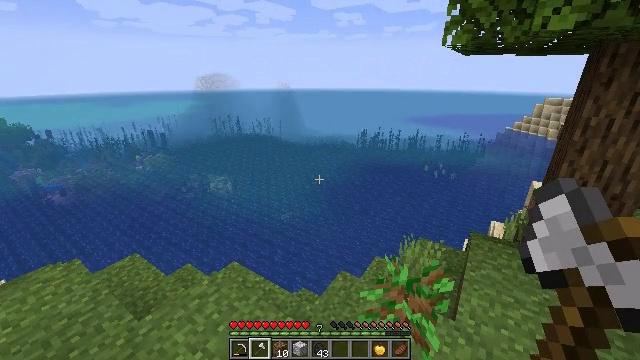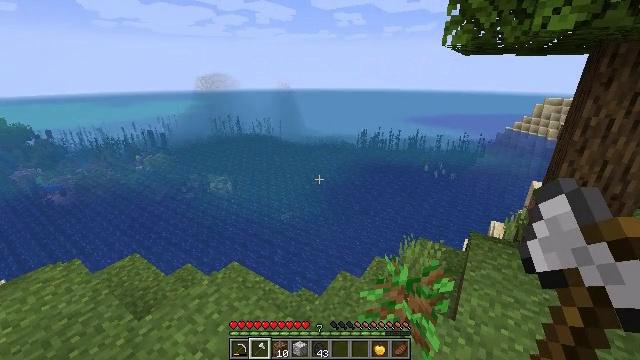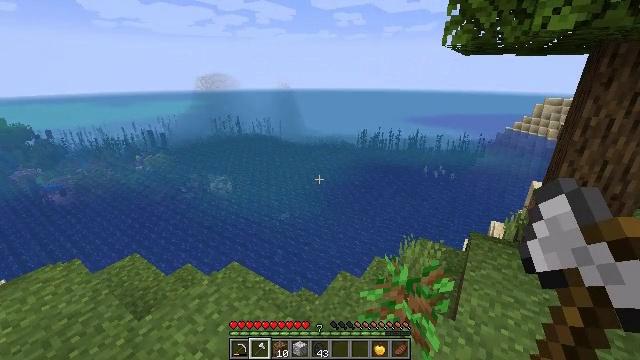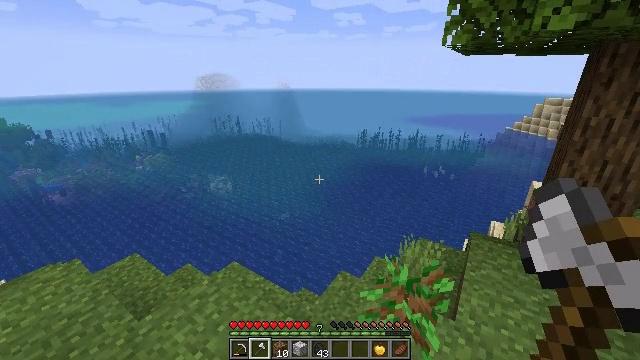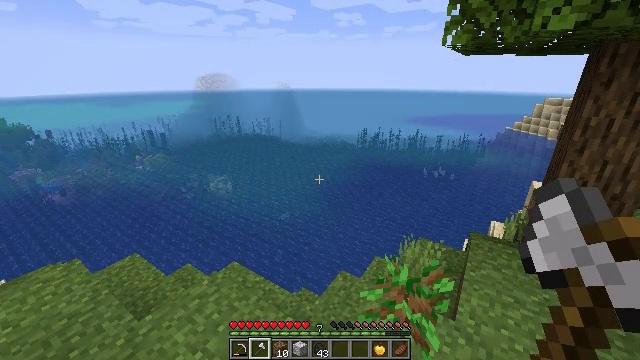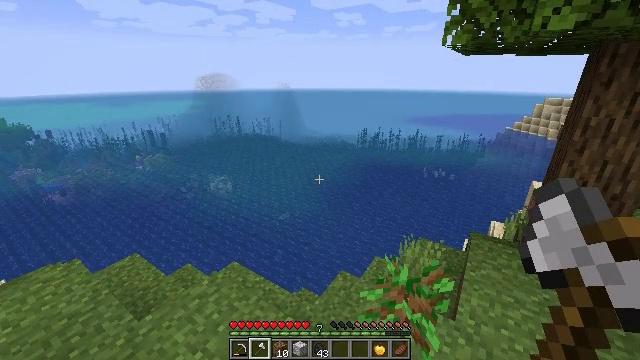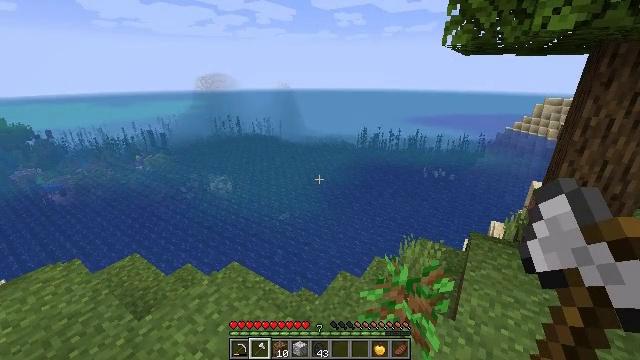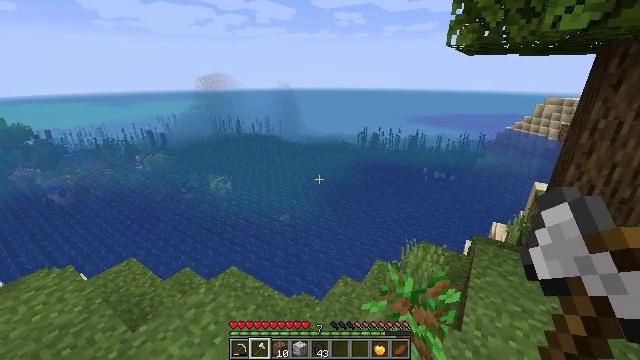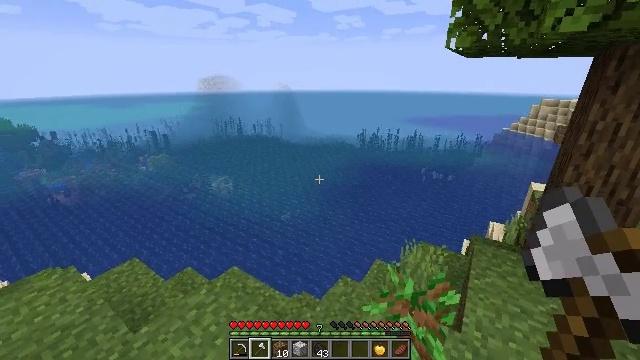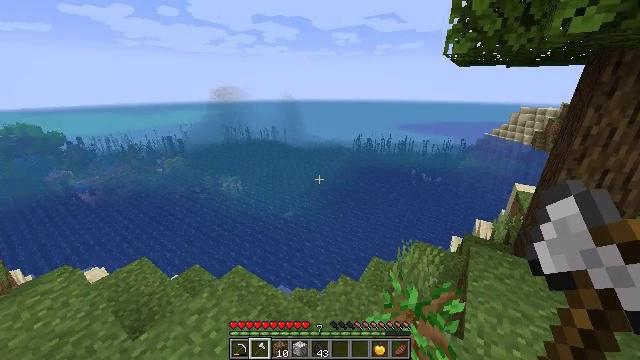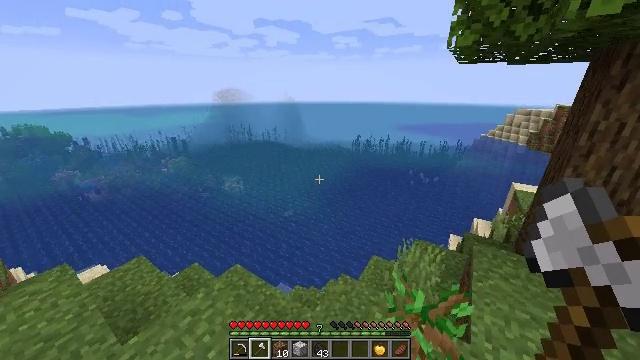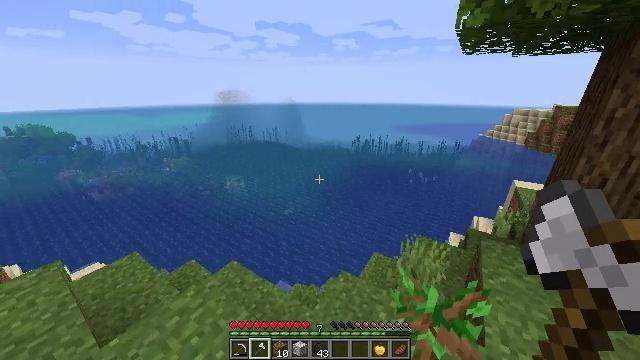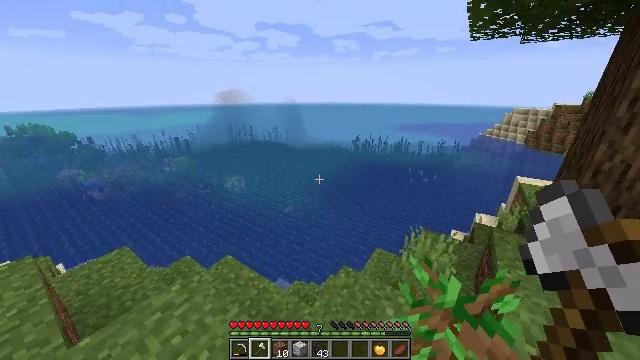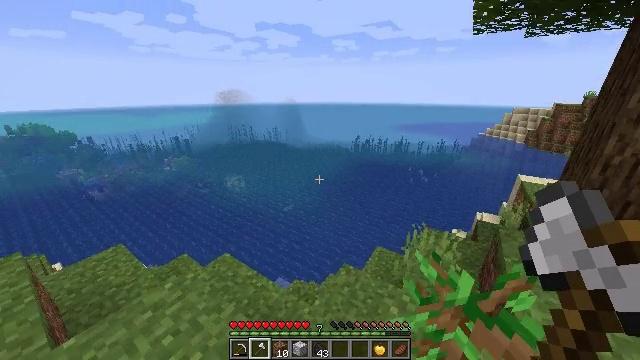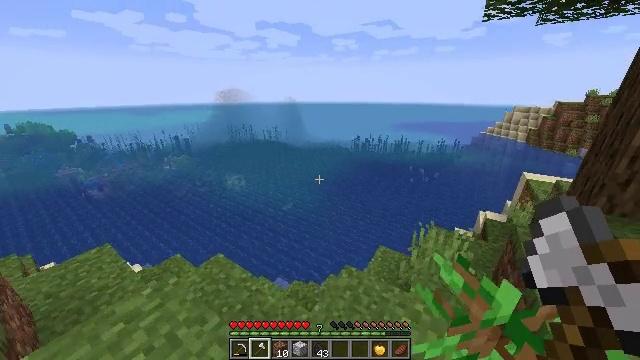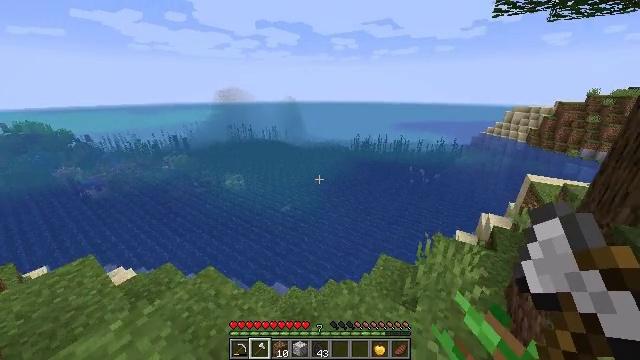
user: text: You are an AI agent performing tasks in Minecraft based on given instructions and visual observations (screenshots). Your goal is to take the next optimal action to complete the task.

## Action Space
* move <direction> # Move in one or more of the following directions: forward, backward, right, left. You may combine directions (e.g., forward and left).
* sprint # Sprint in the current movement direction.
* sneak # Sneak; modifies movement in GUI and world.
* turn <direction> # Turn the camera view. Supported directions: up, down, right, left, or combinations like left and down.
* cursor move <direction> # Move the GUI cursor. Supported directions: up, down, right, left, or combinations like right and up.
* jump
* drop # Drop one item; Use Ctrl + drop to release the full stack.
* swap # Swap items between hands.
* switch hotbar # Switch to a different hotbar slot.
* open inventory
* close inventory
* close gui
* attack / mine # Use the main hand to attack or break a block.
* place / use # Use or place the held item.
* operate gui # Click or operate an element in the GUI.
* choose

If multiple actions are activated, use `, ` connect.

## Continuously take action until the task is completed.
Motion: motion action
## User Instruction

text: Hunt fish.
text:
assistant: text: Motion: sprint
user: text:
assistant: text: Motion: sprint
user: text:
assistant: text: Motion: sprint
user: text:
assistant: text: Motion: sprint
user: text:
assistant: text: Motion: sprint
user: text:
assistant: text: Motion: sprint
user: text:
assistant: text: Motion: move forward, sprint
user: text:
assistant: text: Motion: move forward, sprint
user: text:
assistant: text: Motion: move forward, sprint
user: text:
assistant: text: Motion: move forward, sprint
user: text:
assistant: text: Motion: move forward, sprint
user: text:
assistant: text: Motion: move forward, sprint
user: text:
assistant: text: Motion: move forward, sprint
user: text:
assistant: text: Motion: move forward, sprint
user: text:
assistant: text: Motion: move forward, sprint
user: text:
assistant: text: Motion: move forward, sprint
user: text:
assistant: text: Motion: move forward, sprint
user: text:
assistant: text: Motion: move forward, sprint, turn left and down
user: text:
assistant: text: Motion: move forward, sprint, turn left and down
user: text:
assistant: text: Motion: move forward, sprint, turn left and down
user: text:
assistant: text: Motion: move forward, sprint, turn left
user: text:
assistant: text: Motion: move forward, sprint, turn left
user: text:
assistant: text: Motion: move forward, sprint
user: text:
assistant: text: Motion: move forward, sprint
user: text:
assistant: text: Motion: move forward, sprint
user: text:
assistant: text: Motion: move forward, sprint
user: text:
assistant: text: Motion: sprint
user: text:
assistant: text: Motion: sprint
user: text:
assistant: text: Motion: sprint
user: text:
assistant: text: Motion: sprint